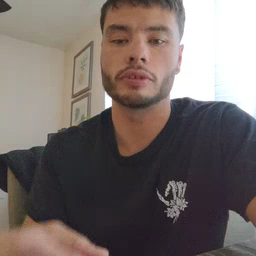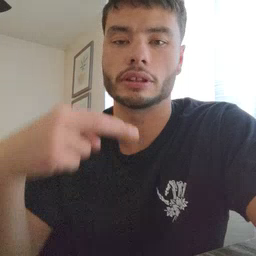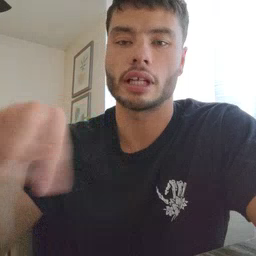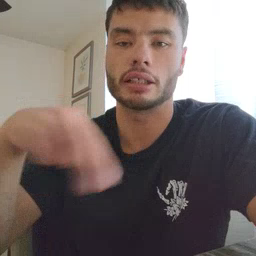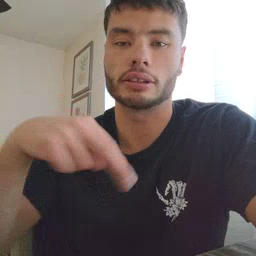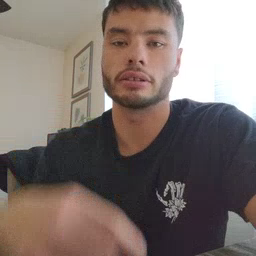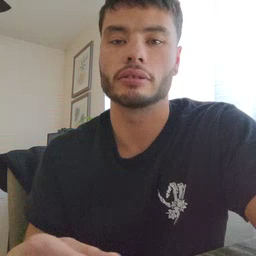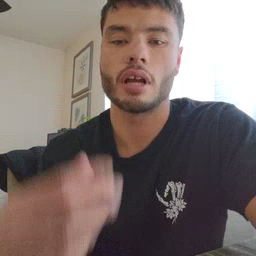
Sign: dance